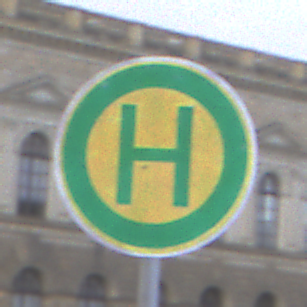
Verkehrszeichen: Haltestelle
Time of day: MorningAfternoon
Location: Outdoor (Urban)
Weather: PartlyCloudy
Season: NotSpecified
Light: Natural